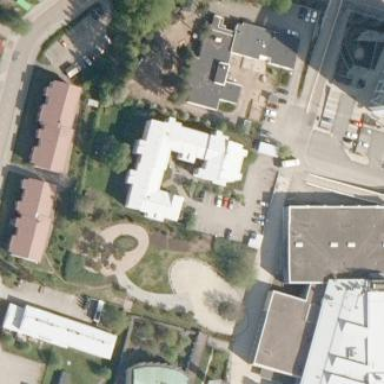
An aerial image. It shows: Kindergarten.